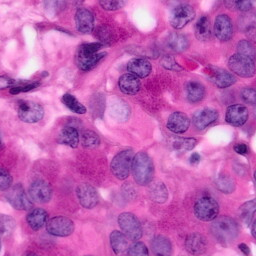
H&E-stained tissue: Pancreatic